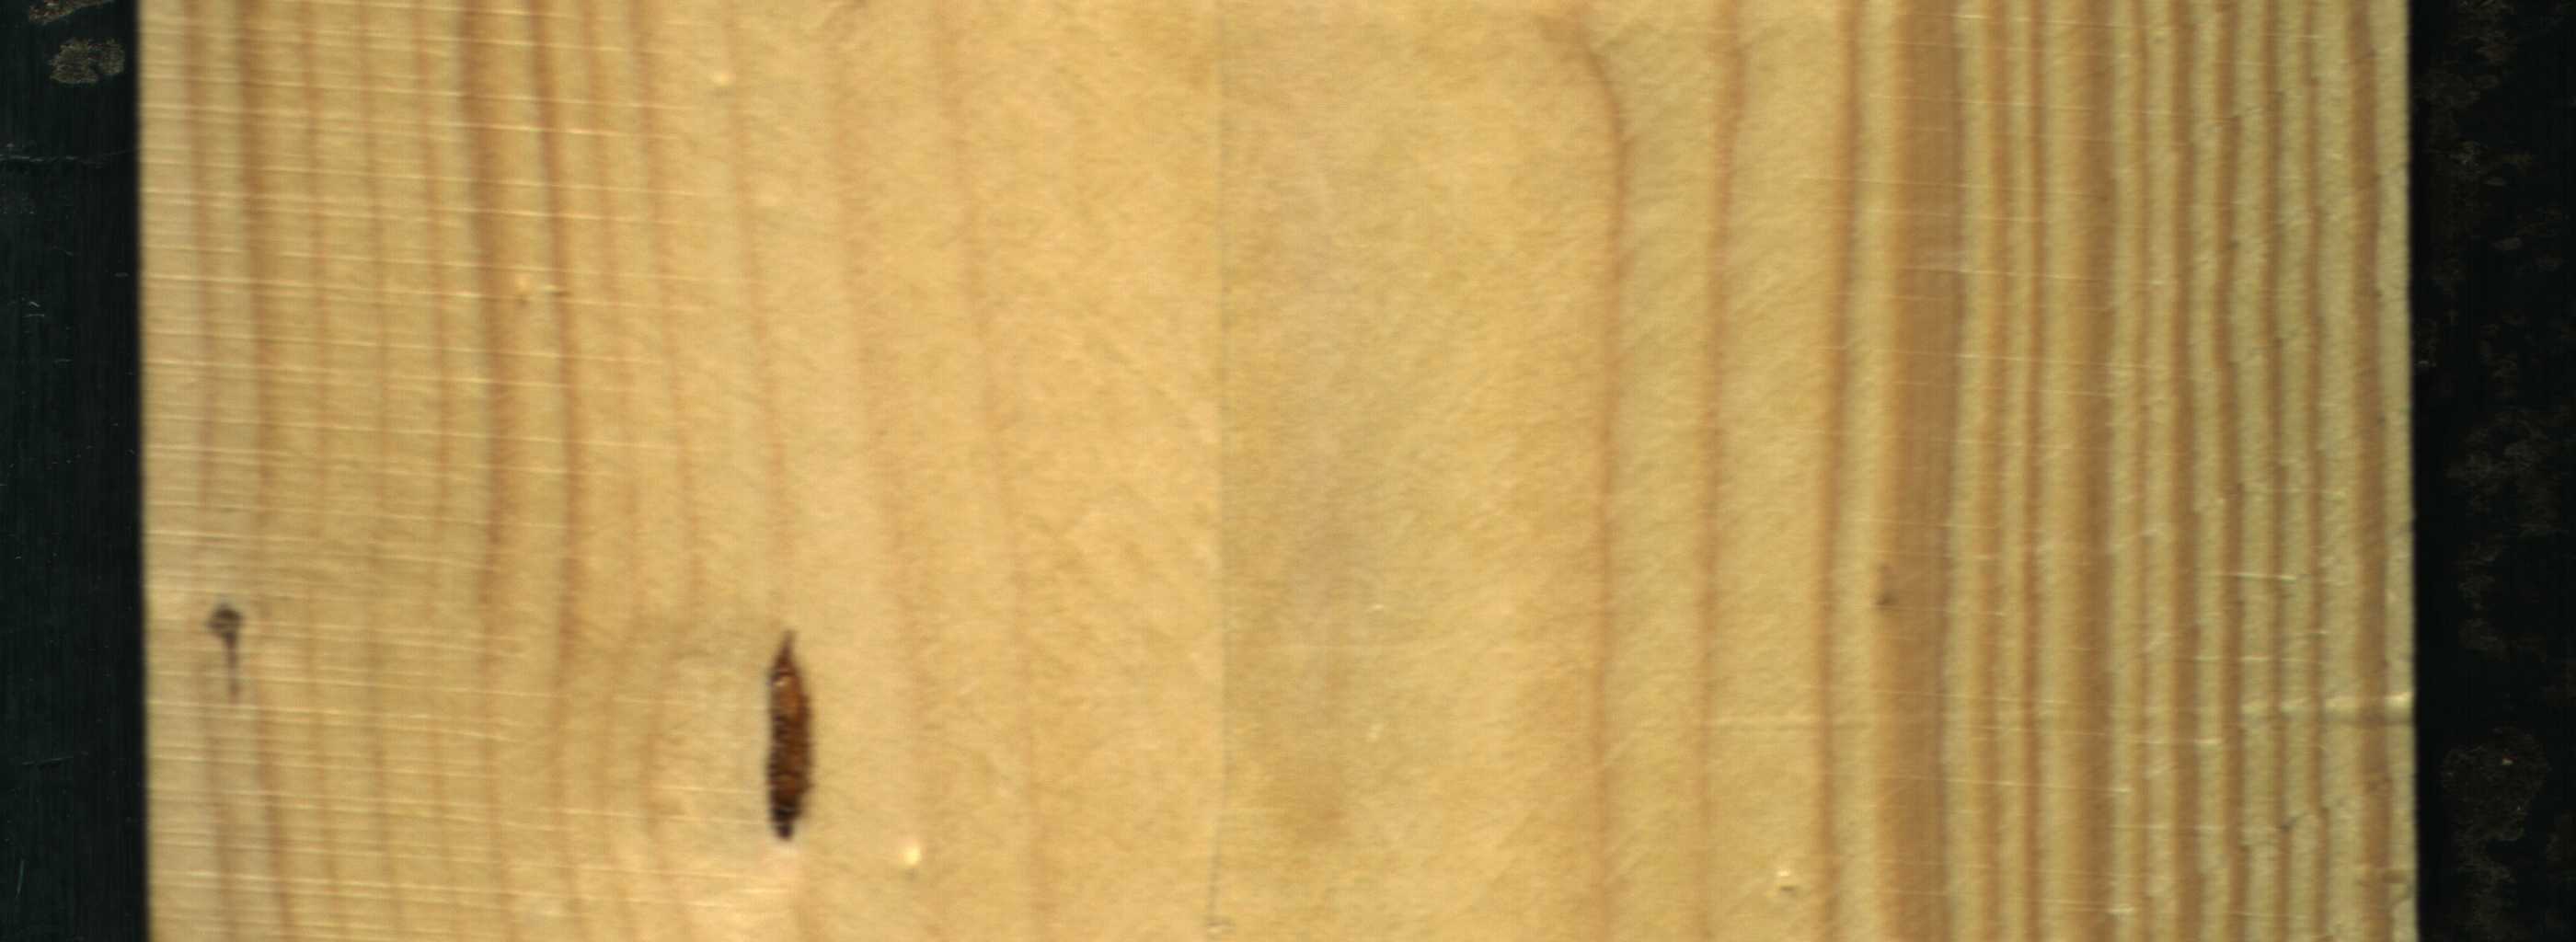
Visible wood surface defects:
resin
resin
Quartzity